Chest X-ray. View position: PA
Patient age: 33
Patient sex: F
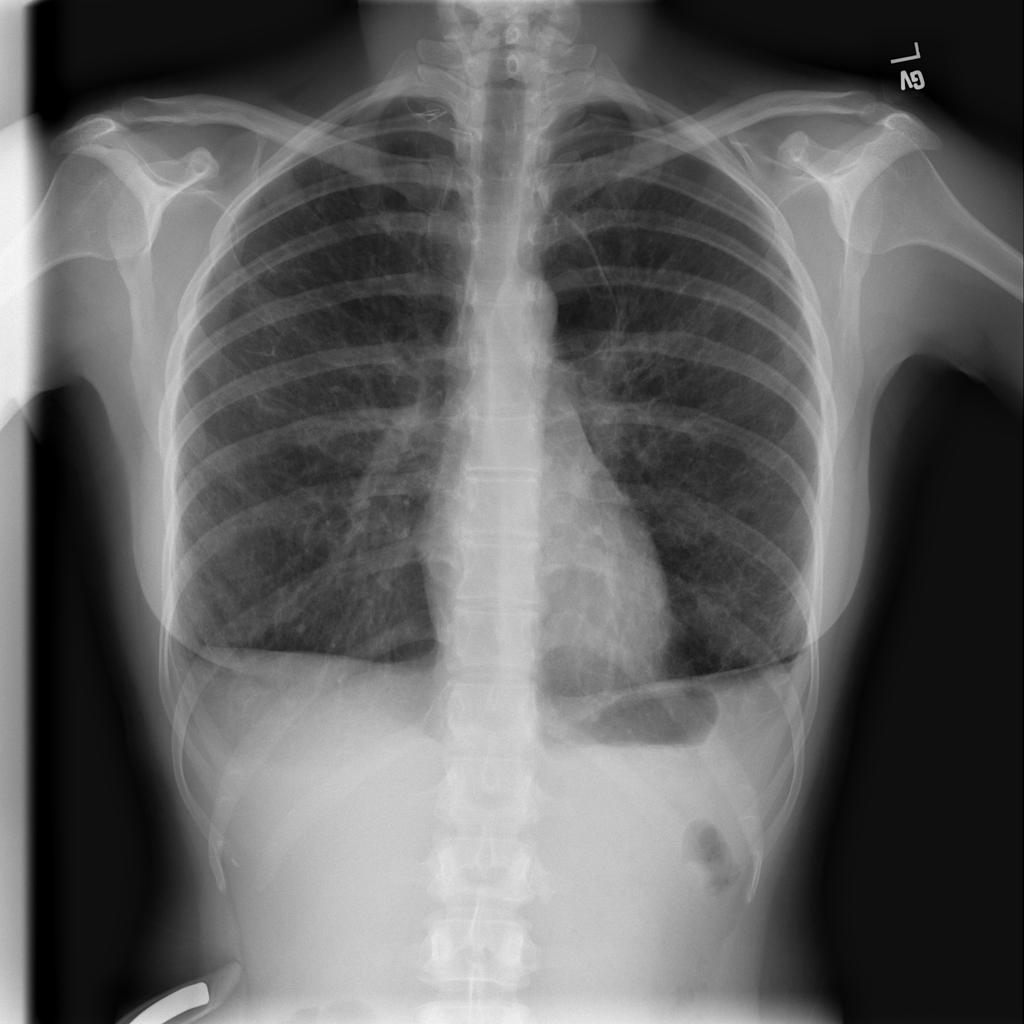
Finding: Pneumothorax